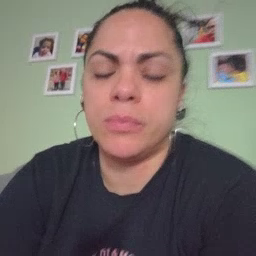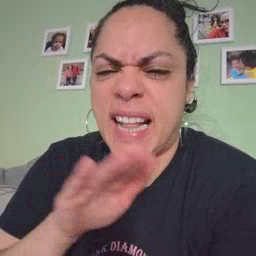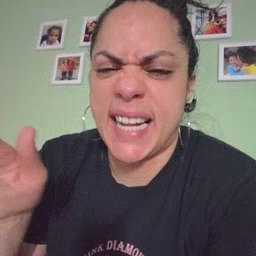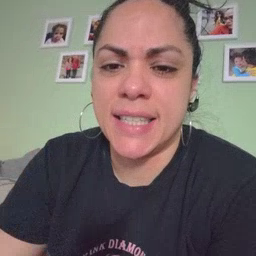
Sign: clean